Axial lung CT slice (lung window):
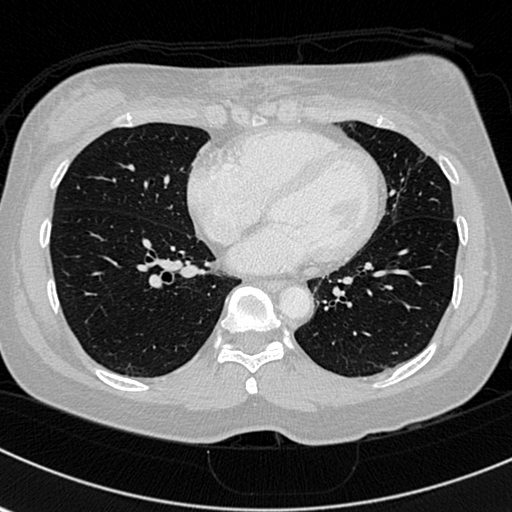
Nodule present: no